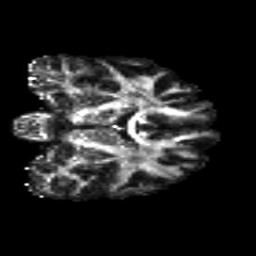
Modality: FA
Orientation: coronal
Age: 24
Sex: male
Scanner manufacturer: siemens
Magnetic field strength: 3 T
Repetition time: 8.8 s
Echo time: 0.085 s